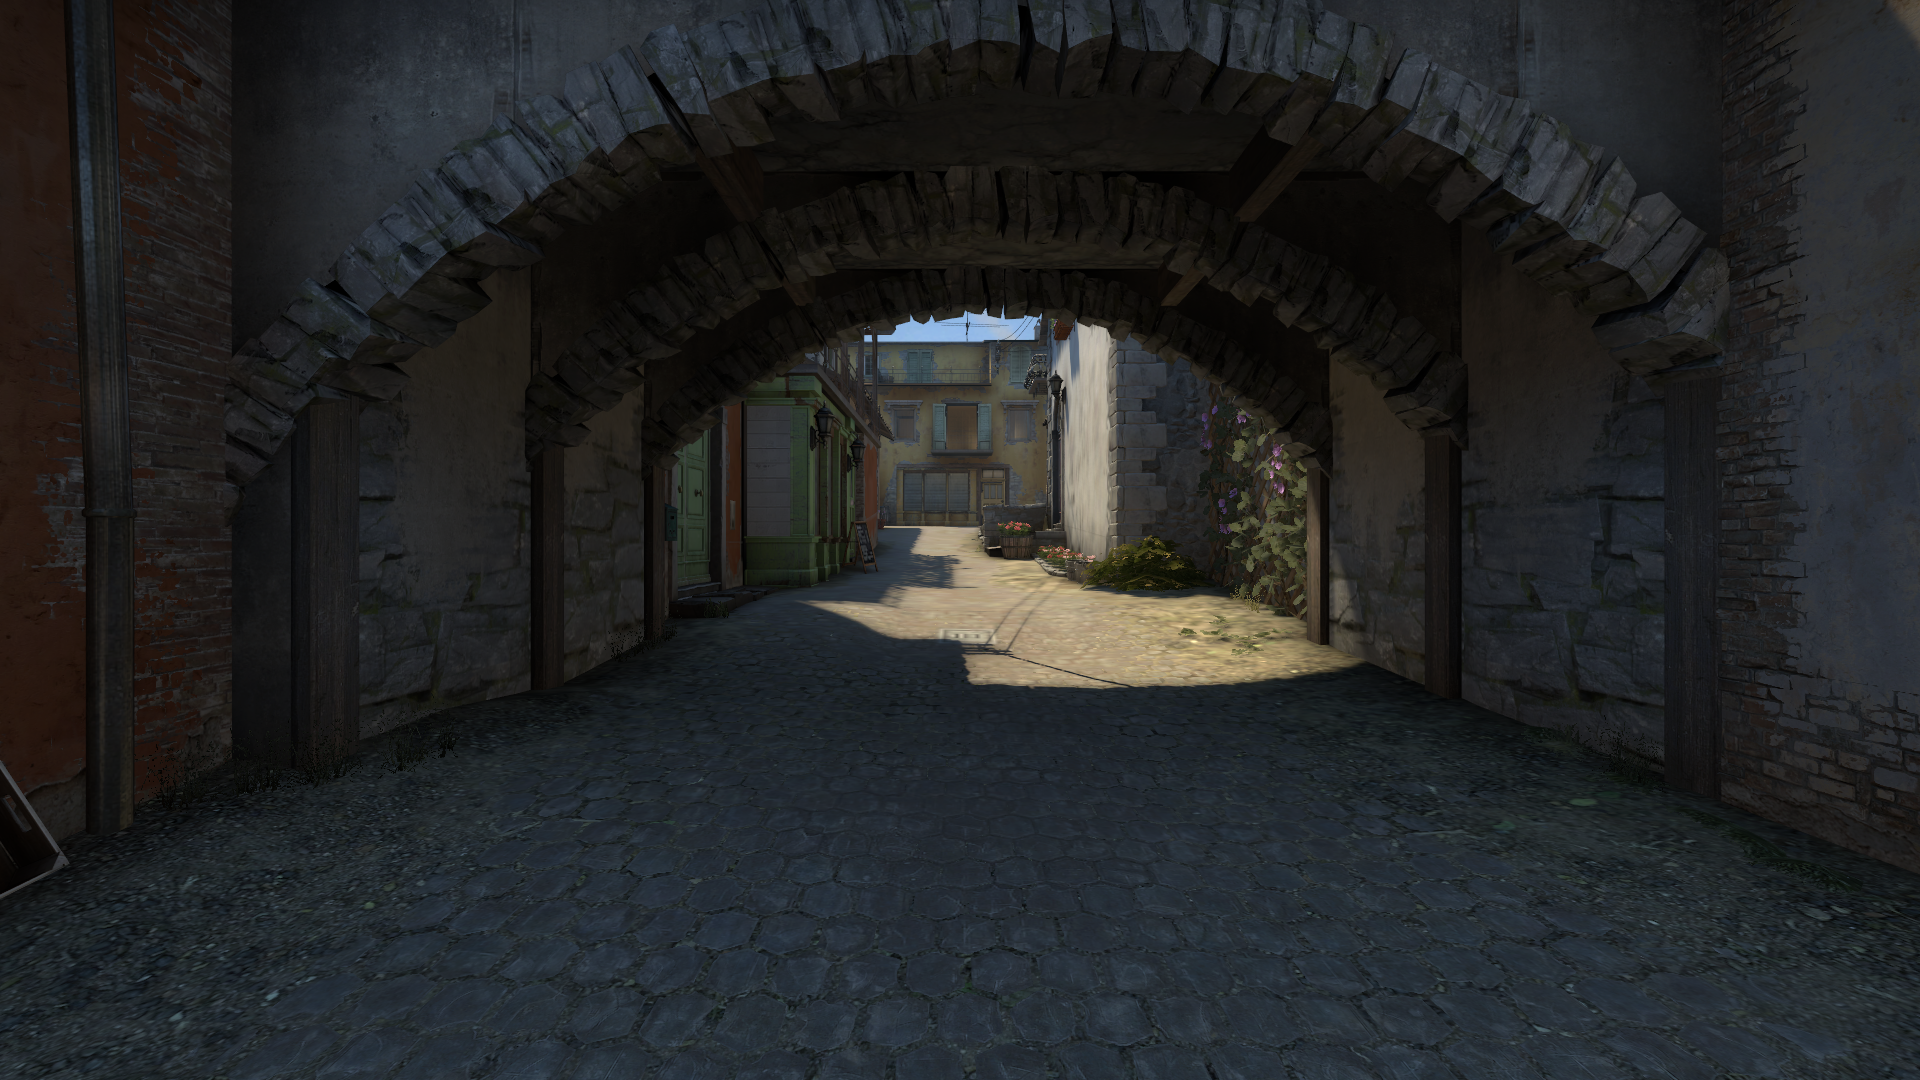
Map: de_inferno